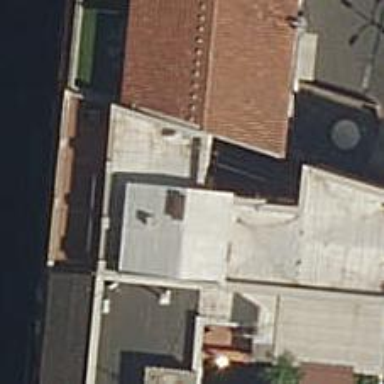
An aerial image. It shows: Clinic.